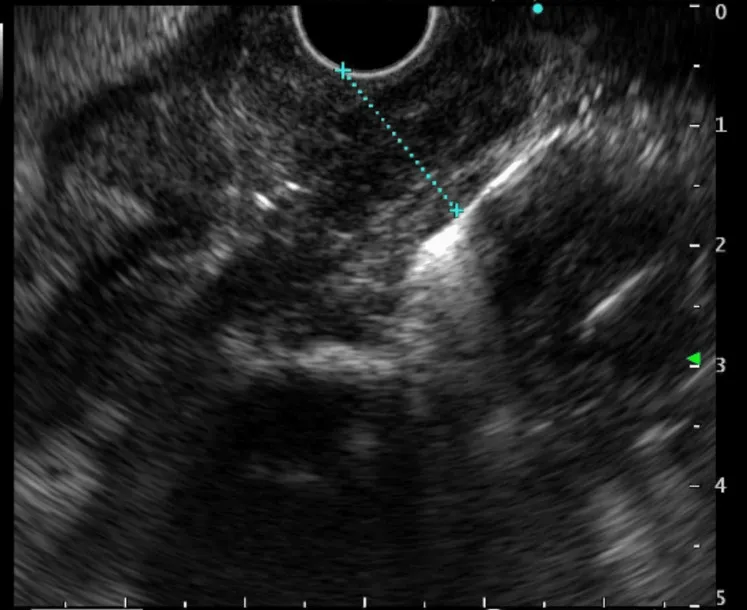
Endoscopic ultrasound depicting a heterogenous mass, as measured by the blue line, is seen invading past the muscularis propria.
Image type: radiology (ultrasound)